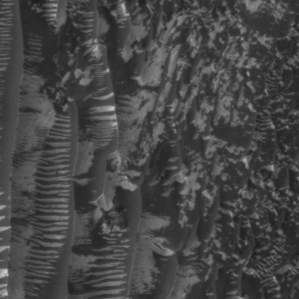
Label: frost